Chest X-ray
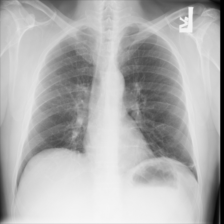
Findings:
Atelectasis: negative
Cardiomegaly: negative
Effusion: negative
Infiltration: negative
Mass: negative
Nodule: negative
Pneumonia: negative
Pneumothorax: negative
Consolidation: negative
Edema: negative
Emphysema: negative
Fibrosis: negative
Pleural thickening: negative
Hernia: negative